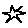
Label: star